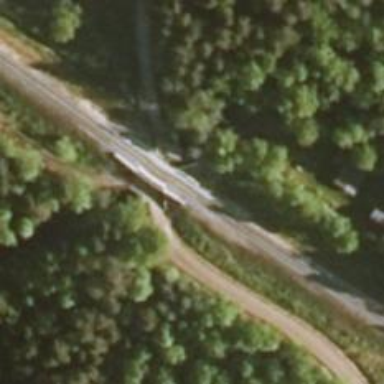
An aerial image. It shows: Bridge carrying B1 class rail track.